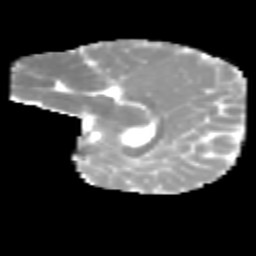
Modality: MD
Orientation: sagittal
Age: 8
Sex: female
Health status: healthy